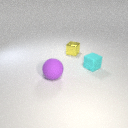
small cyan rubber cube to the right of large purple rubber sphere